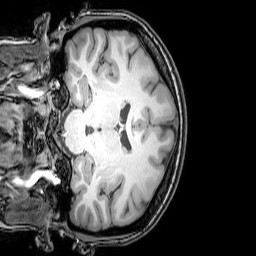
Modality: T1w
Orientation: coronal
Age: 23
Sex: female
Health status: healthy
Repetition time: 0.081 s
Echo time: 0.037 s